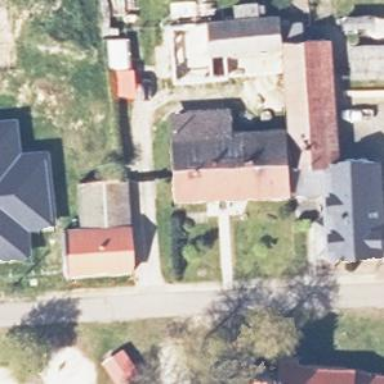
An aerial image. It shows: Simple house.